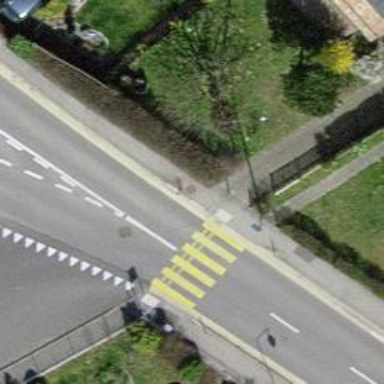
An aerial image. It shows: Zebra crossing on the road.